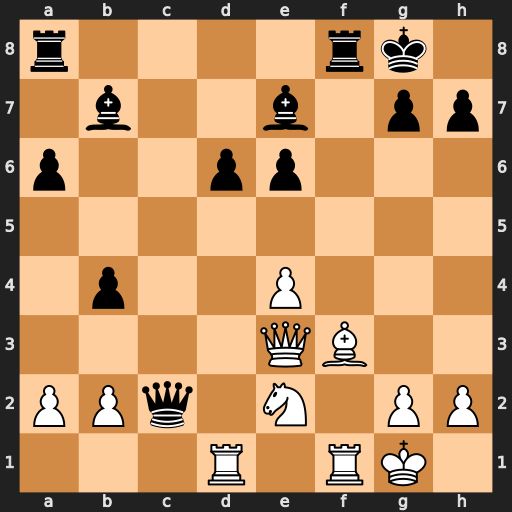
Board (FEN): r4rk1/1b2b1pp/p2pp3/8/1p2P3/4QB2/PPq1N1PP/3R1RK1
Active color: w
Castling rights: -
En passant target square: -
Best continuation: Rc1 Qxb2 Rc7